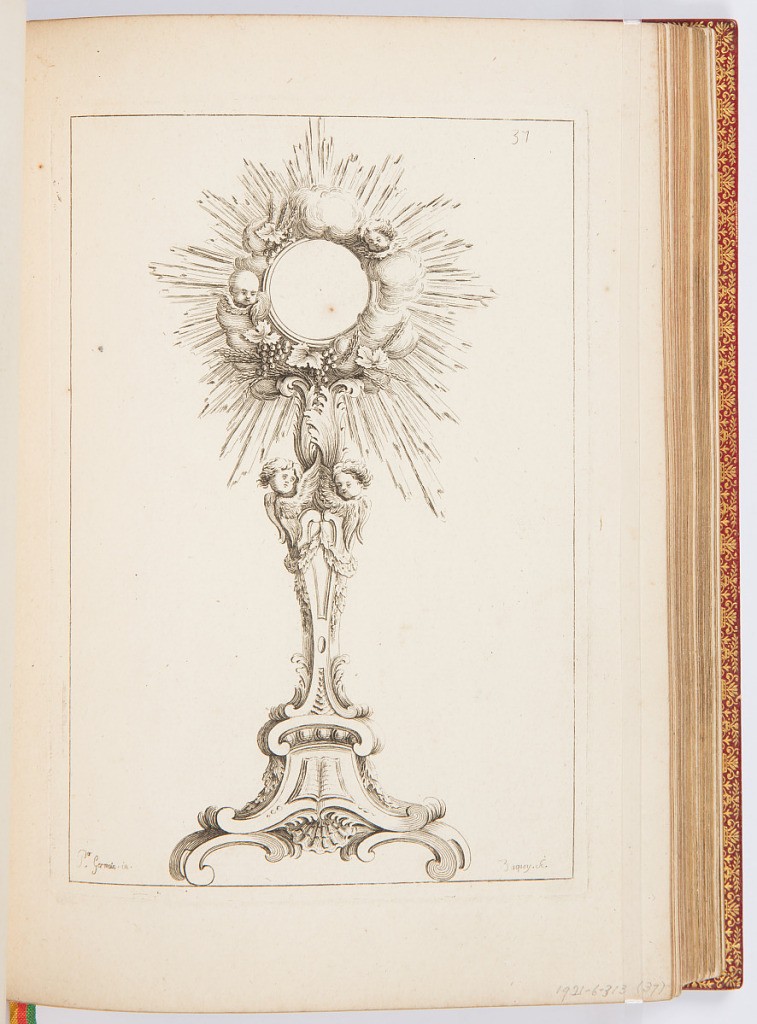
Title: Soleil
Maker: Pierre Germain, French, 1703 - 1783
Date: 1748
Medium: Etching on laid paper
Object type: Print
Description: Design for a liturgical staff with a sunburst decorated with ornament motifs including cherubs, clouds, grapes, rinceaux, scrolls, and scallops. The plate is signed and numbered.